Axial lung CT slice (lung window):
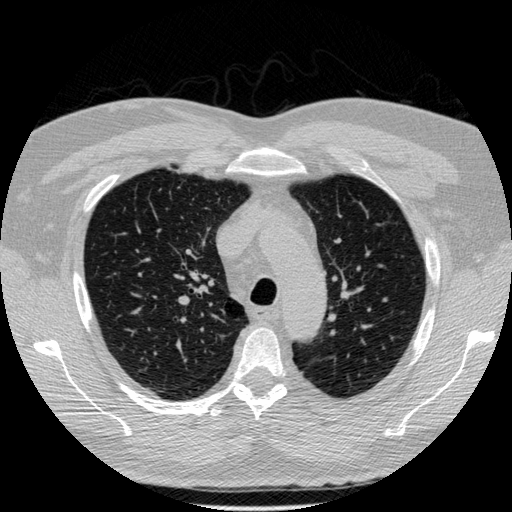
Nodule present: no